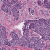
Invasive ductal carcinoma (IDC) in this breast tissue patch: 1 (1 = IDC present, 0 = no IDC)